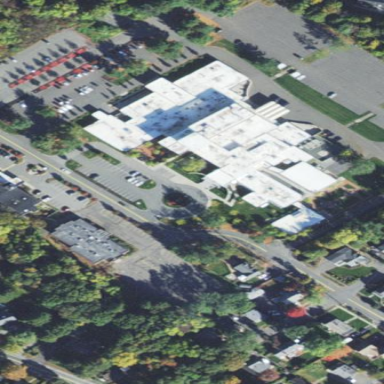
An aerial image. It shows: Nursing home.